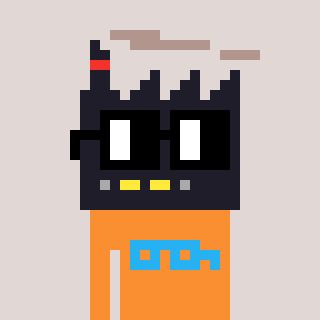
a pixel art character with square black glasses, a factory-shaped head and a orange-colored body on a warm background